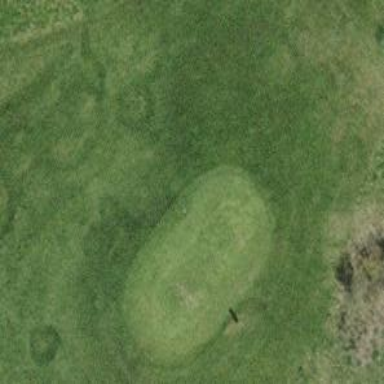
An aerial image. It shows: Grassy area designated as golf tee.